Question: Problem: 'ListView' Cannot Scroll To Bottom when Image(s) are loaded using 'AsynTask'.
Details: I want to scroll the listView to bottom when user opens the listView. The listview contains both images and text. For better memory managemt, i am using the method suggested <URL>, which shows a small icon when the bitmap is loading.
In order to scroll to bottom, I used"
'''
'listview.setStackFromBottom(true);'
'''
and:
'''
listView.setSelection(adapter.getCount()-1);
'''
However, for images listview, it just can't scroll to bottom. Is there any solutions for this issue?

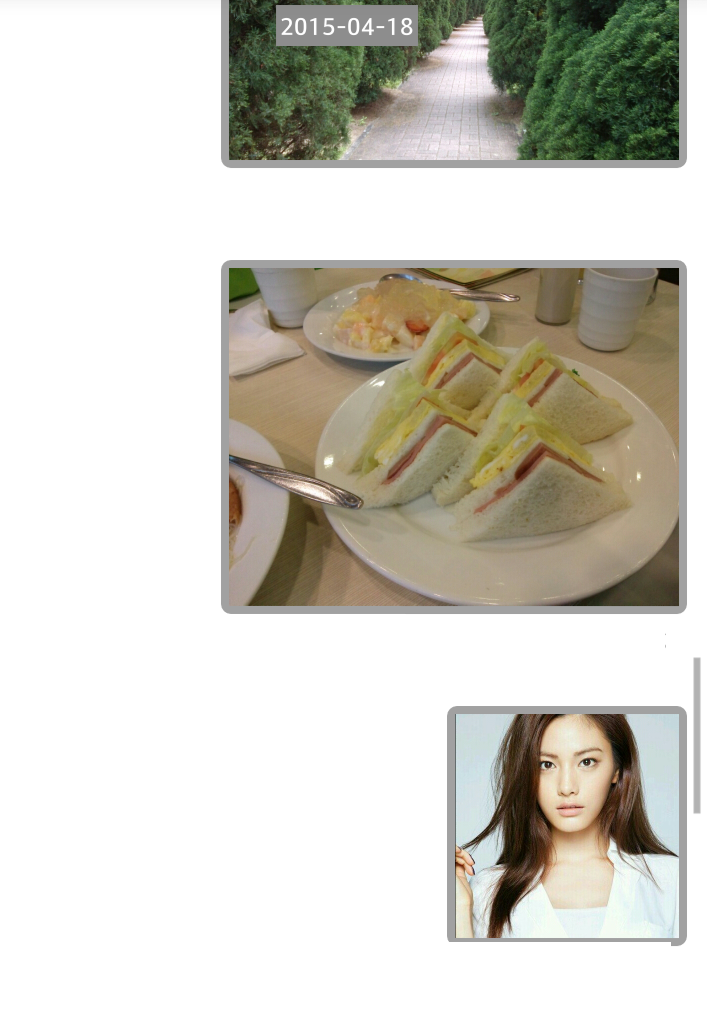
Answer: I finally figure out the root of the problem.
When you are loading images in listView using "AsyncTask", you need to use
'''
listView.setOverScrollMode(View.OVER_SCROLL_IF_CONTENT_SCROLLS);
'''
My listview cannot scroll to the bottom as i set
'''
listView.setOverScrollMode(View.OVER_SCROLL_NEVER);
'''
which leads to the problem discussed above.